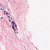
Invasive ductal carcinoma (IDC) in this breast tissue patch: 0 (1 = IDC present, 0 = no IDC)